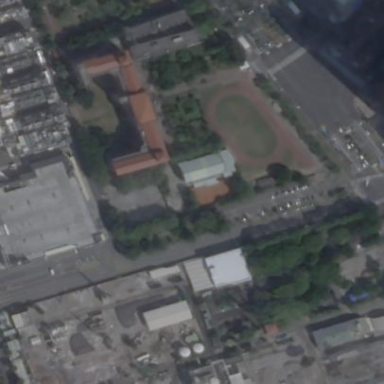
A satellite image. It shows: School.